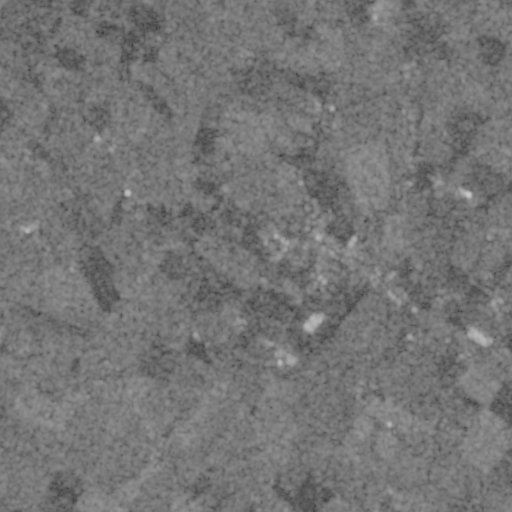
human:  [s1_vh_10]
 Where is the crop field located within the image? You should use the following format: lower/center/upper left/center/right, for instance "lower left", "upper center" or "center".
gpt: The crop field is located in the lower left of the image.
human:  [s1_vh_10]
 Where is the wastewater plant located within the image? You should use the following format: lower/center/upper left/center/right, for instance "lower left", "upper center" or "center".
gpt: The wastewater plant is located in the lower right of the image.
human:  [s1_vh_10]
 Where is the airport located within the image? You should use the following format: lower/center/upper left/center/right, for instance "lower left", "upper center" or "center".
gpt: There is no airport in the image.

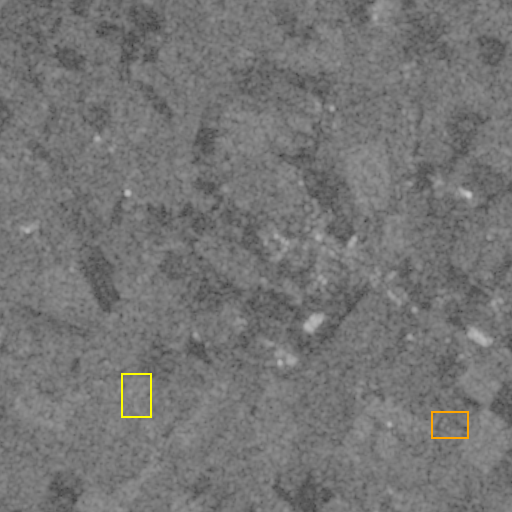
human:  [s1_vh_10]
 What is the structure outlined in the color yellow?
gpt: The structure outlined in yellow is a crop field.
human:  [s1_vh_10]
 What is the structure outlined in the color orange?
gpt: The structure outlined in orange is a wastewater plant.
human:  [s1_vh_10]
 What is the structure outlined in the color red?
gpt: There is no red outline.